Question: I have a table that has some field as image below.
I have some new rows to insert in that table
1. customer_register_id = 2, language_id=1
2. customer_register_id = 2, language_id=3
3. customer_register_id = 2, language_id=4
I don't want to delete old row in my table. I want to update on existing row
and insert new row automatically if row doesn't existed and delete old row if that row does't have in my new field list.

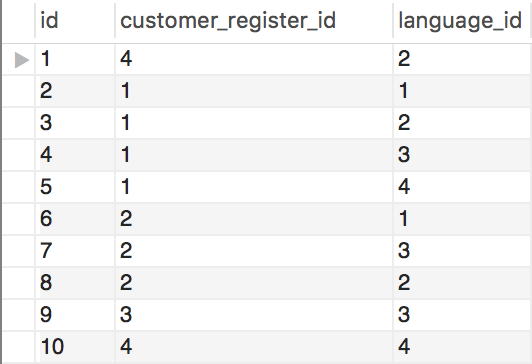
Answer: You should compare every new row value with old rows values and then delete or insert it. You should make a single select all query and add each selected value in an array and after compare. I think this is the most efficient way . If u didn't understand just say me and will explain you more.